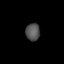
Tissue: lung
Cell type: Fibroblasts
Senescence score: 0.6675
Nuclear area (px): 239
Mean DAPI intensity: 83.644